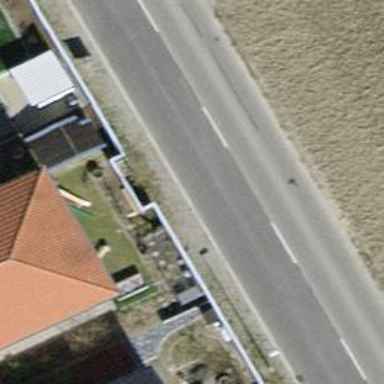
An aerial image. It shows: Wall barrier.